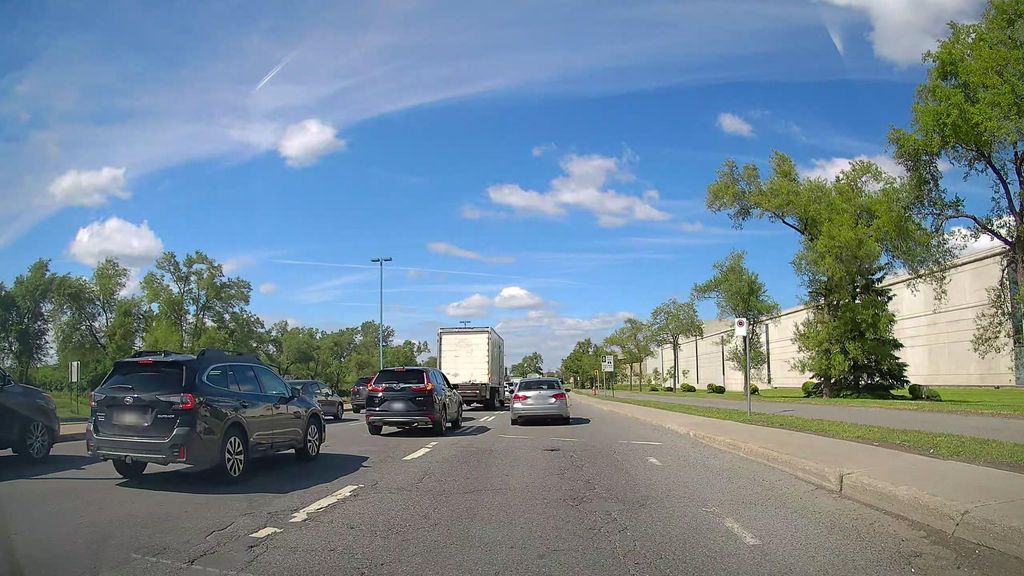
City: montreal